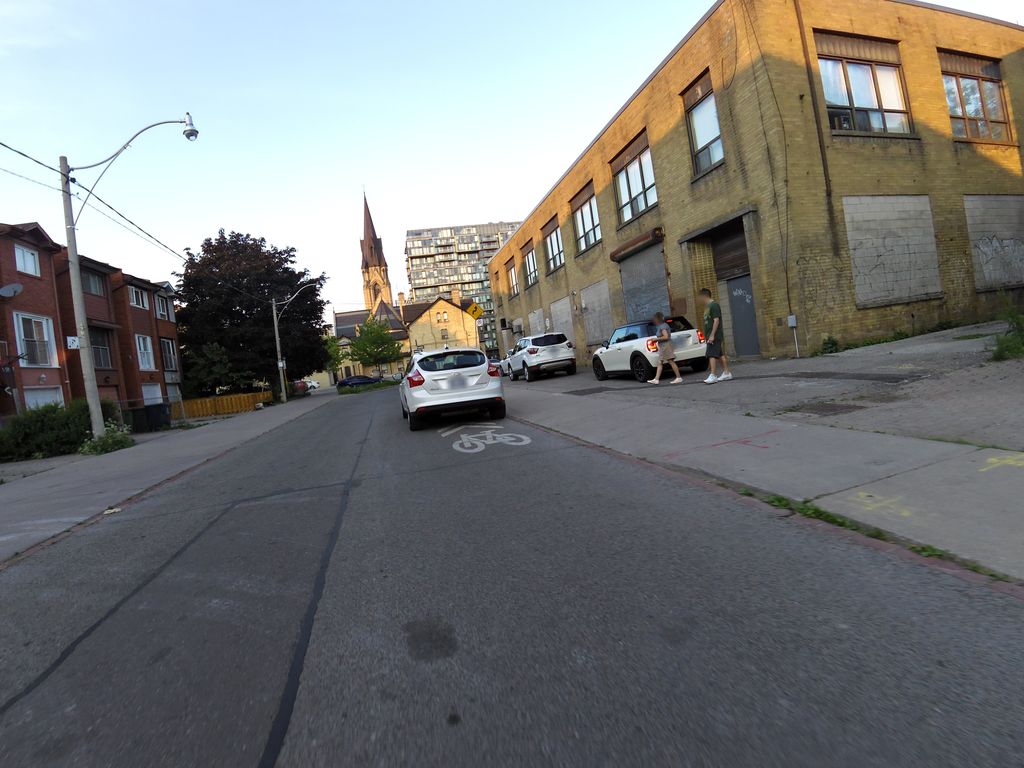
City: toronto